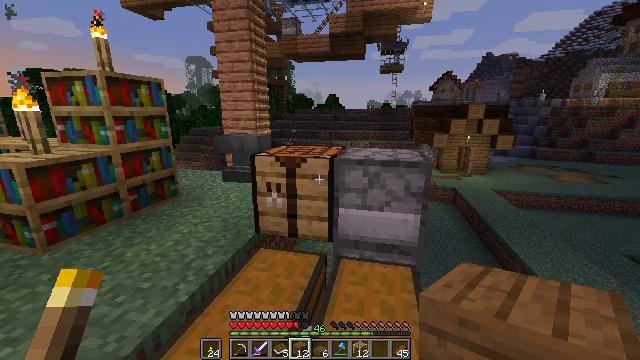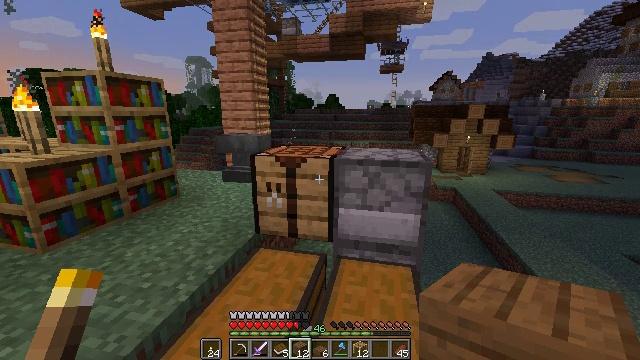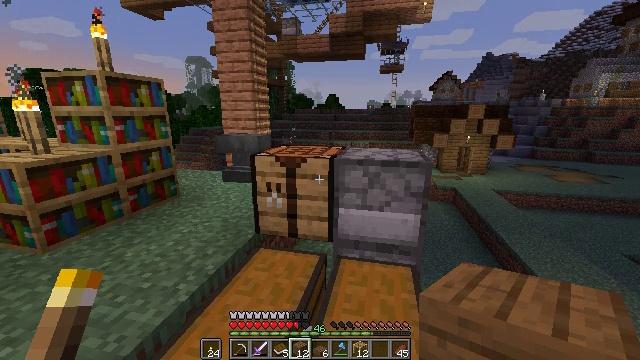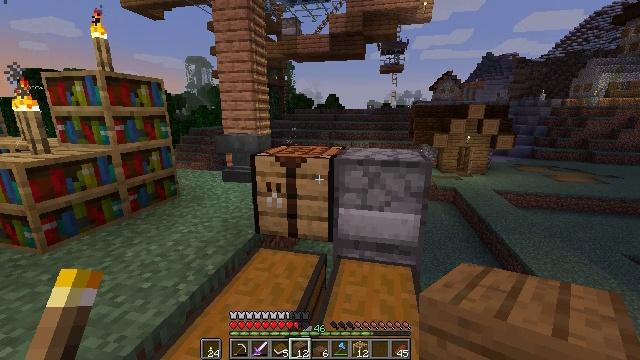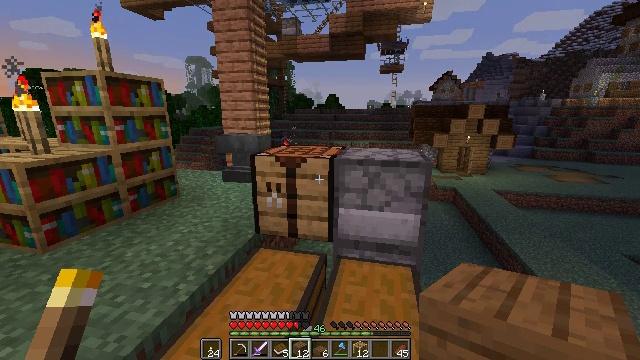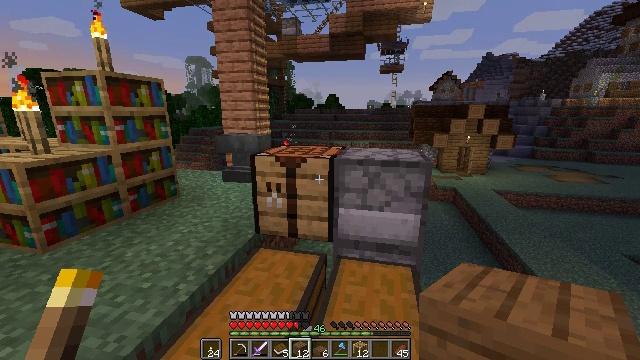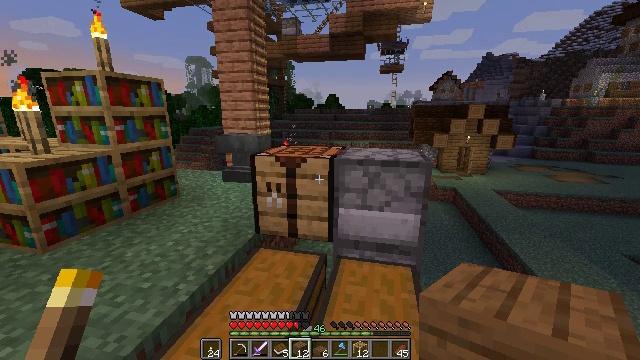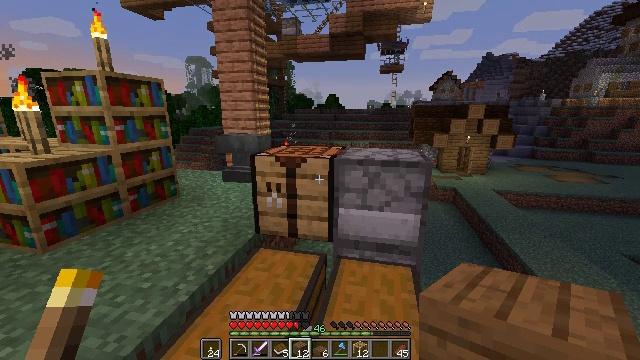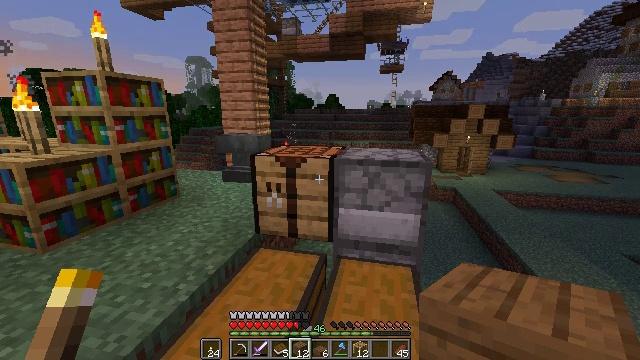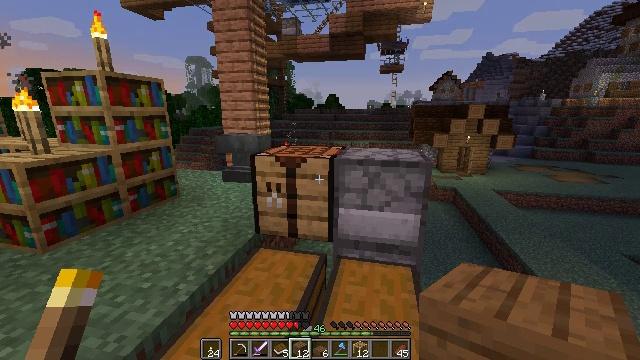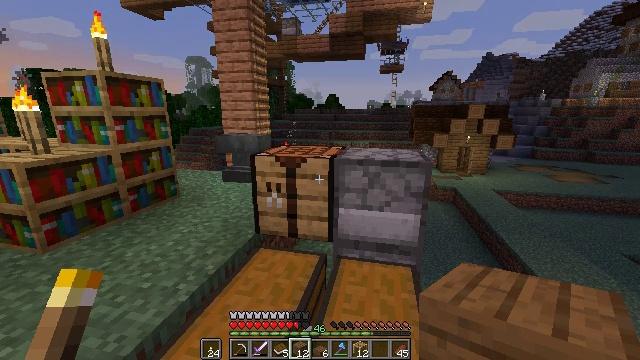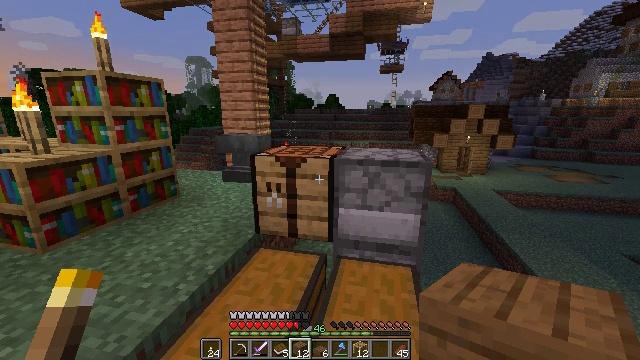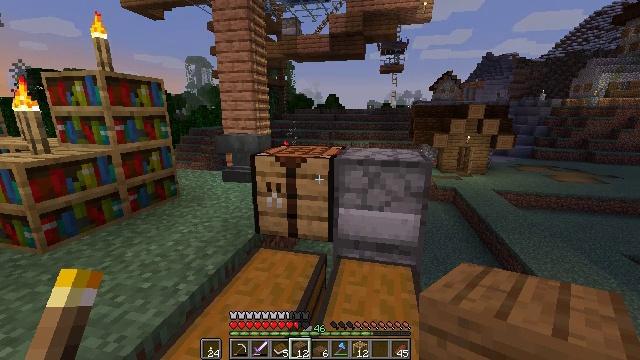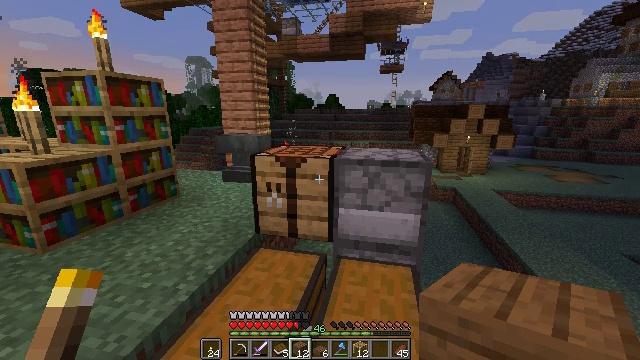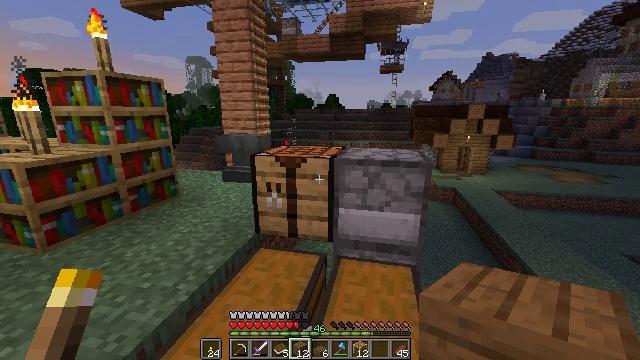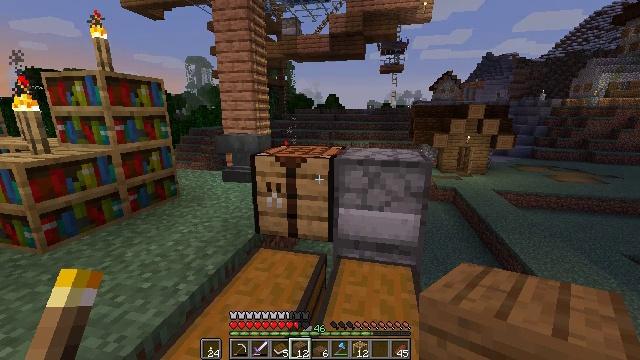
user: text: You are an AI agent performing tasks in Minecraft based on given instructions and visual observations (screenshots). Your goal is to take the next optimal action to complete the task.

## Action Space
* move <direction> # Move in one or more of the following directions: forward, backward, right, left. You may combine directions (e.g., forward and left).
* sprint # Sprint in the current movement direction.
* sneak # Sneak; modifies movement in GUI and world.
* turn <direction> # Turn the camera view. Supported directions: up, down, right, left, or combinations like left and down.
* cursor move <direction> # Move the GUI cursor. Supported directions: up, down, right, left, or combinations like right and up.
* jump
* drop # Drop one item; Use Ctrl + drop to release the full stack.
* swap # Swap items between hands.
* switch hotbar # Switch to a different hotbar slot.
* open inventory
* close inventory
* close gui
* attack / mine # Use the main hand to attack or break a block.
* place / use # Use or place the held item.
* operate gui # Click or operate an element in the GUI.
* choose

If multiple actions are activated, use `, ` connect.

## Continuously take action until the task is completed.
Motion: motion action
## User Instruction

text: Craft a spruce fence gate.
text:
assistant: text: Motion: no_op
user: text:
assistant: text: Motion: no_op
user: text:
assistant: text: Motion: no_op
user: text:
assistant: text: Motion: no_op
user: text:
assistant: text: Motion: no_op
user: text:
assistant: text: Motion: no_op
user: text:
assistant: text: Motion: no_op
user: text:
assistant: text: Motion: no_op
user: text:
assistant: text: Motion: no_op
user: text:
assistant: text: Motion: no_op
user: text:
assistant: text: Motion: no_op
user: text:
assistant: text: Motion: no_op
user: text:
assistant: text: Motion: no_op
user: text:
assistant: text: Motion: no_op
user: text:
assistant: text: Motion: no_op
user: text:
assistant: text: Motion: no_op
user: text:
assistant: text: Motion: no_op
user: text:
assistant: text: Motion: no_op
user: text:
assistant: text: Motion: no_op
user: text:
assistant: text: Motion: no_op
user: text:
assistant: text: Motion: no_op
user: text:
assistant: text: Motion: no_op
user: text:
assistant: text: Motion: no_op
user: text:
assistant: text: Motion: no_op
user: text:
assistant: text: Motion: no_op
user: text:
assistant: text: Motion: no_op
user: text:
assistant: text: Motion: no_op
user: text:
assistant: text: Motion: no_op
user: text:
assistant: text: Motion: no_op
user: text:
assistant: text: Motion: no_op